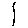
Label: line